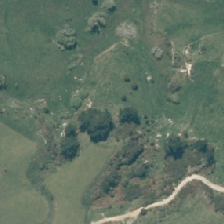
Land cover: broadleaved_indigenous_hardwood